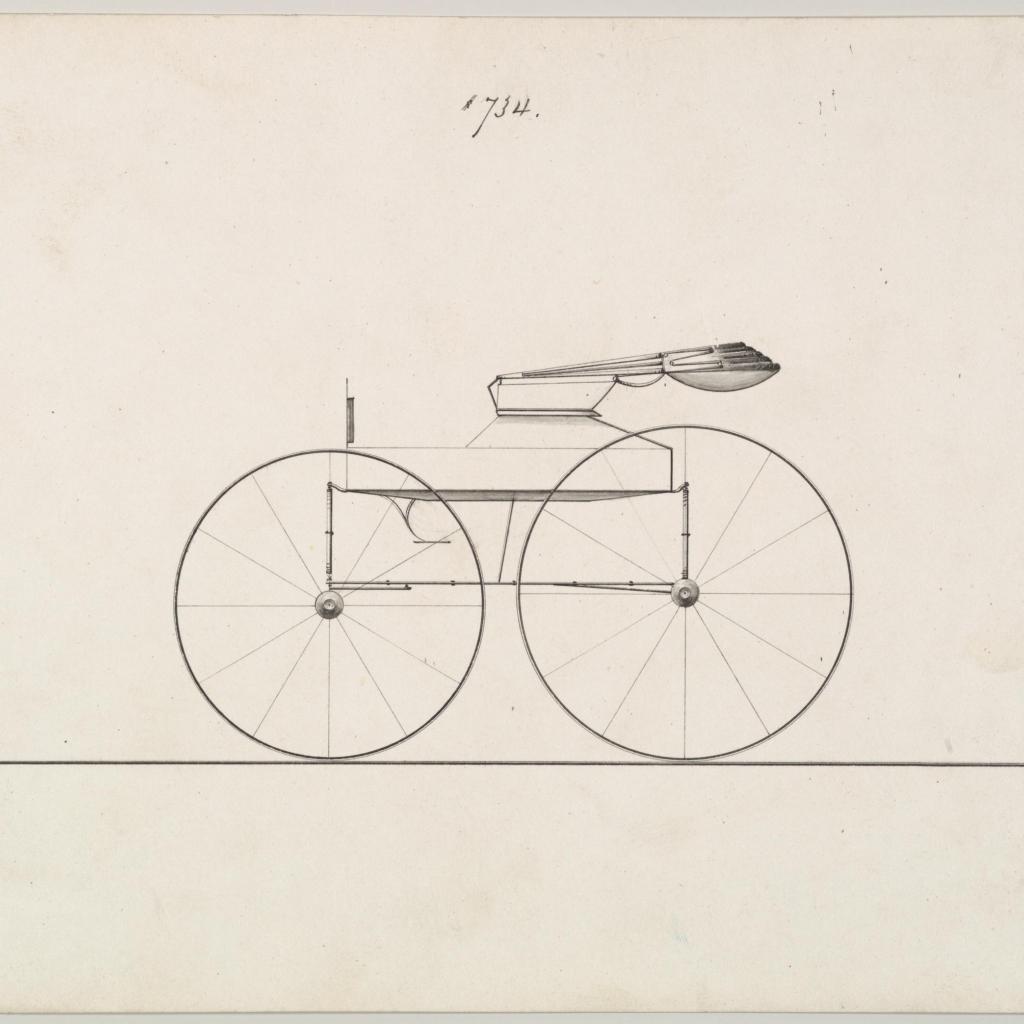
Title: Design for Wagon, no. 734
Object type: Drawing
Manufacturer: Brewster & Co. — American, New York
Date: ca. 1860
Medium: Pen and black ink
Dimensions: plate: 6 3/16 x 9 in. (15.7 x 22.9 cm)
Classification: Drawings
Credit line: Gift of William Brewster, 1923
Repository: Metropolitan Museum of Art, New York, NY